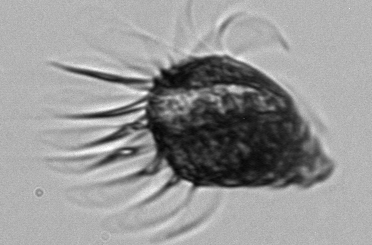
Label: Laboea_strobila